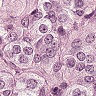
Metastatic tissue present: yes